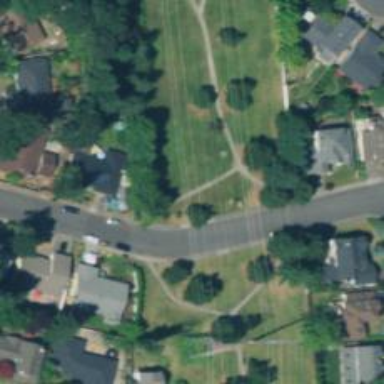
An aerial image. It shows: Crossing on the path.